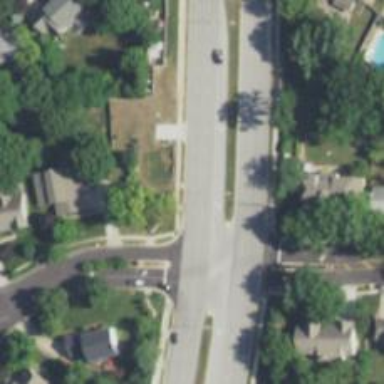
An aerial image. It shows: Road with dash markings.